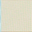
Piece: xx